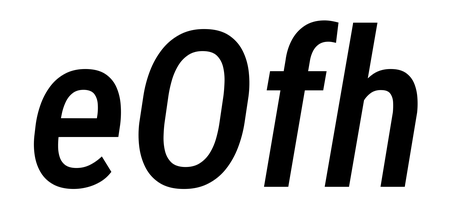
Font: Roboto-Italic_Condensed_Medium_Italic